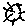
Label: sun